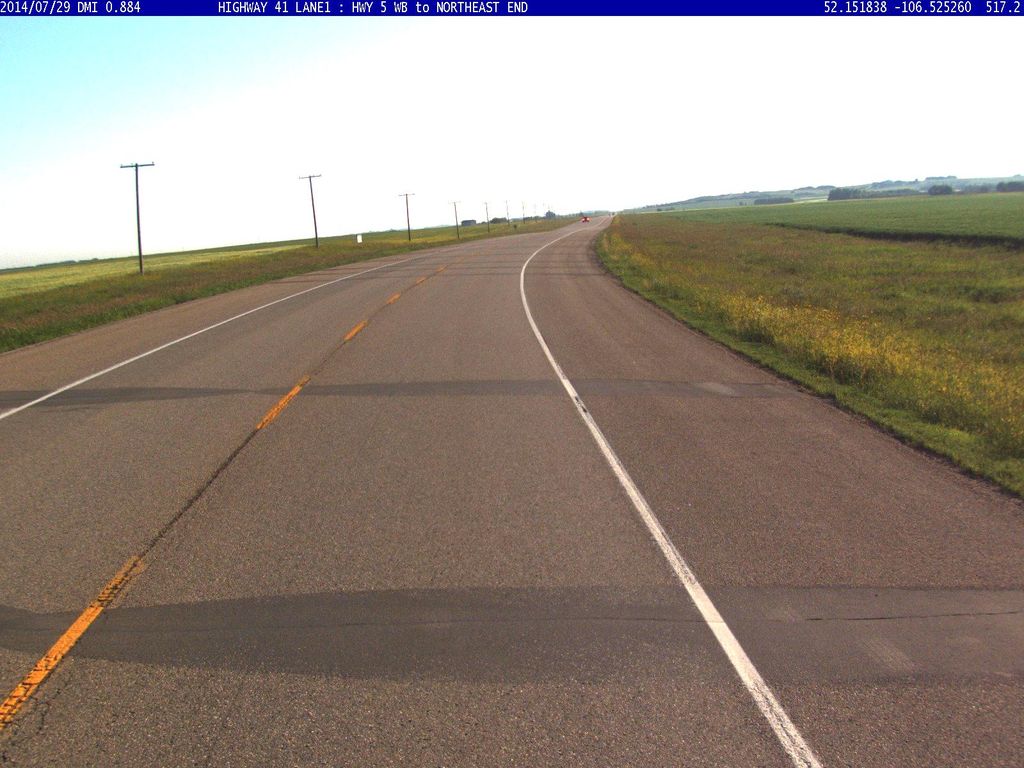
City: saskatoon